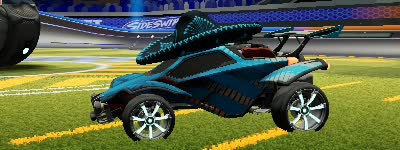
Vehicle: octane